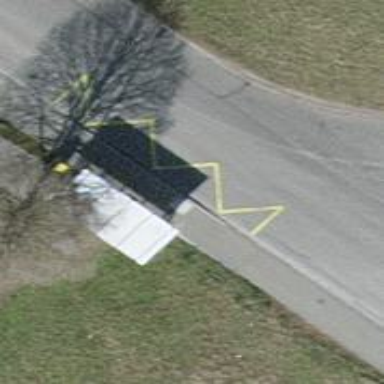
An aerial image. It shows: Bus stop with designated stop position for public transport.